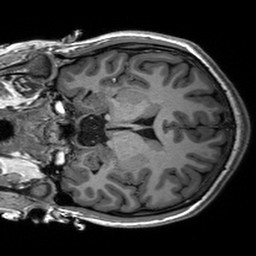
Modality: T1w
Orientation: coronal
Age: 20
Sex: female
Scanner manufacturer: siemens
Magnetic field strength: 3 T
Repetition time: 2.53 s
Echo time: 0.00227 s